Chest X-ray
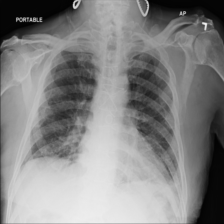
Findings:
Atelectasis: negative
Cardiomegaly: negative
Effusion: negative
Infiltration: positive
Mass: negative
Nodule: negative
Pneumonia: negative
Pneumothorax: negative
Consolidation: negative
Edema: negative
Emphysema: negative
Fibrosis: negative
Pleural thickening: negative
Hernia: negative